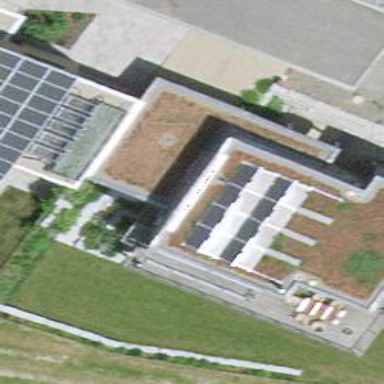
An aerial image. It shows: View of roof of building.